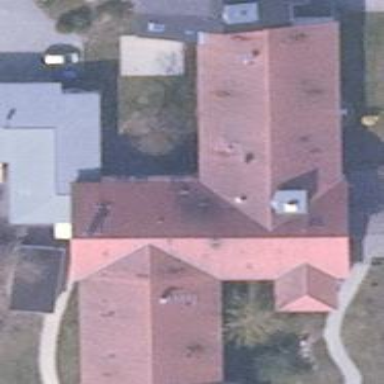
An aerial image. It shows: Nursing home building.